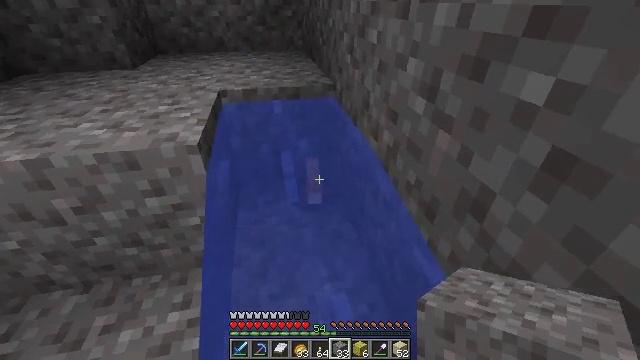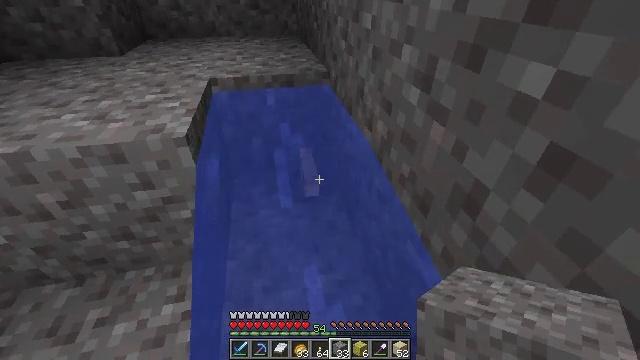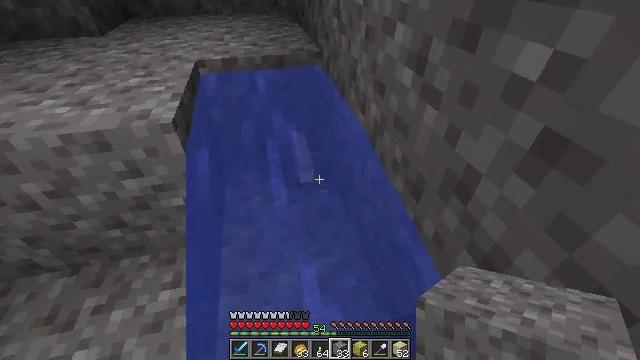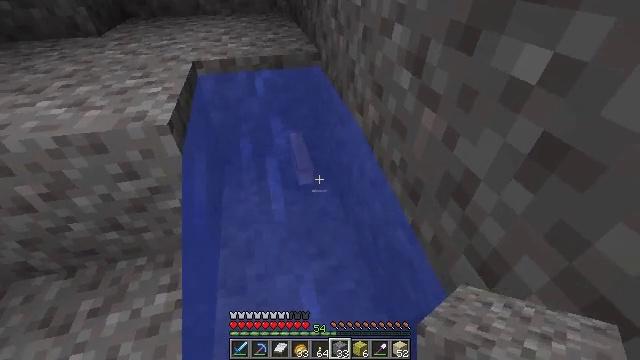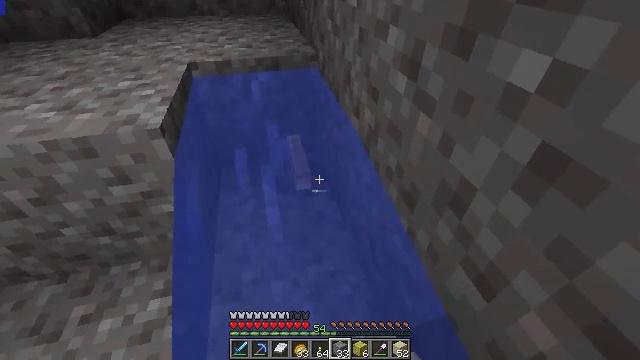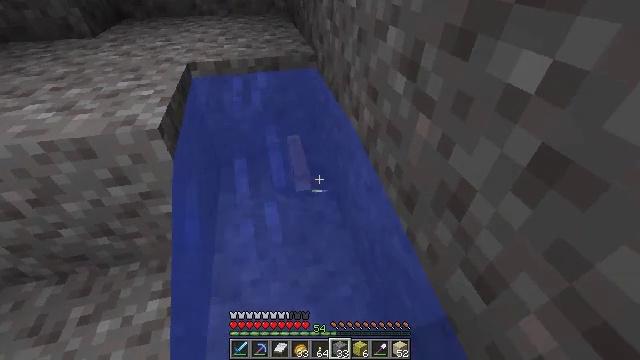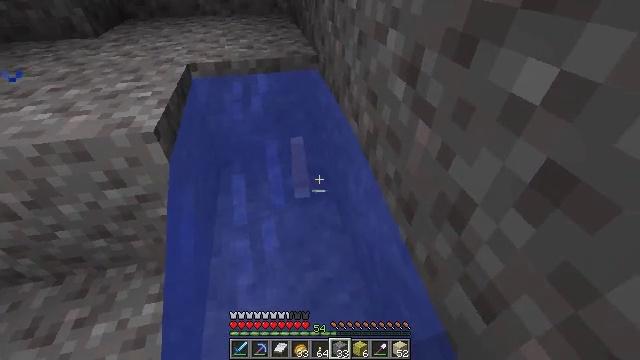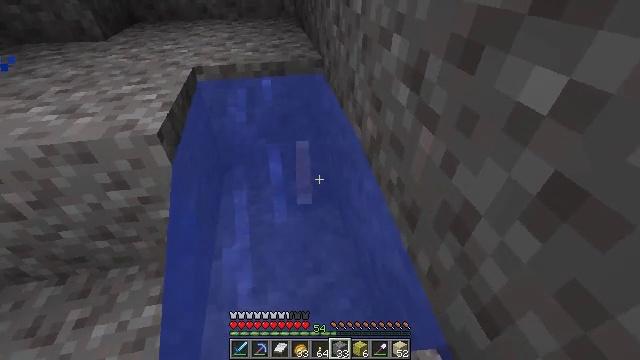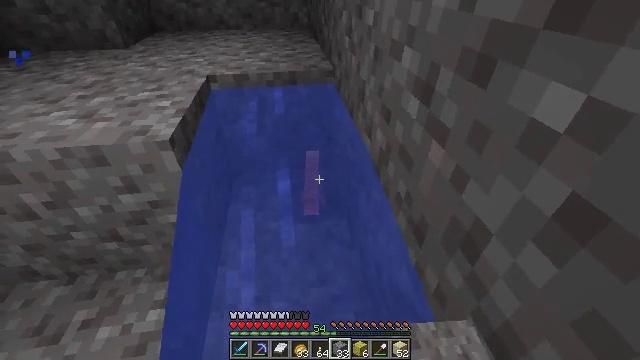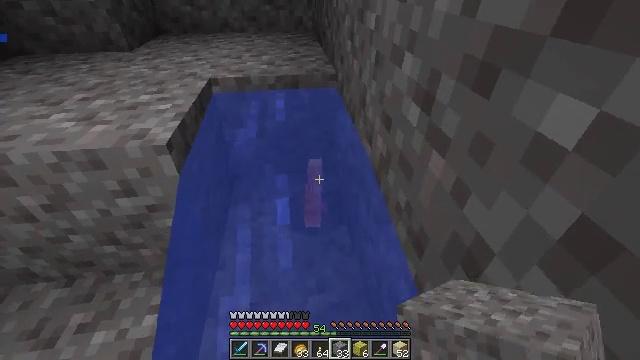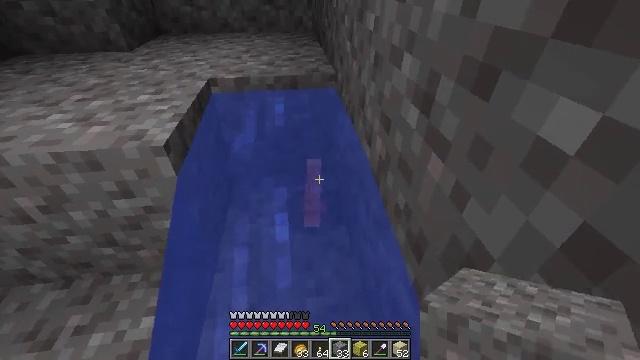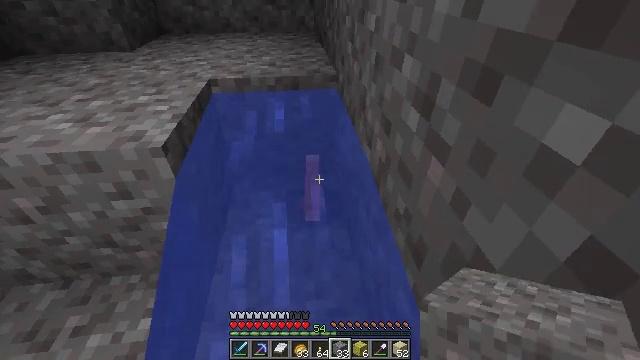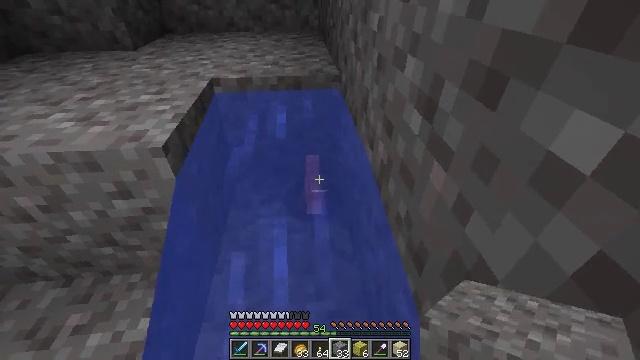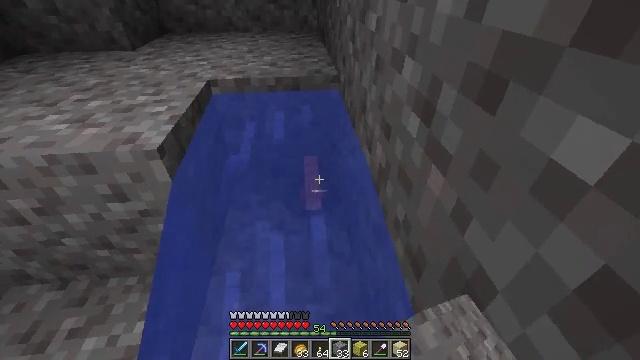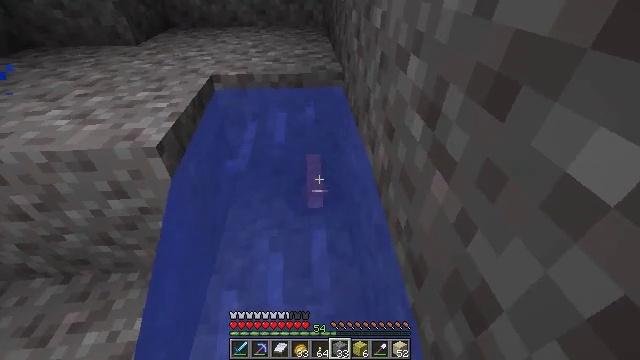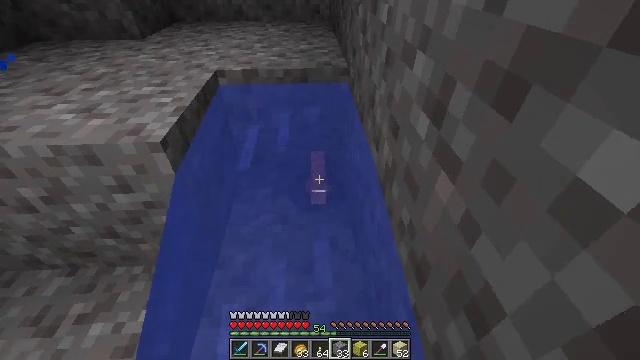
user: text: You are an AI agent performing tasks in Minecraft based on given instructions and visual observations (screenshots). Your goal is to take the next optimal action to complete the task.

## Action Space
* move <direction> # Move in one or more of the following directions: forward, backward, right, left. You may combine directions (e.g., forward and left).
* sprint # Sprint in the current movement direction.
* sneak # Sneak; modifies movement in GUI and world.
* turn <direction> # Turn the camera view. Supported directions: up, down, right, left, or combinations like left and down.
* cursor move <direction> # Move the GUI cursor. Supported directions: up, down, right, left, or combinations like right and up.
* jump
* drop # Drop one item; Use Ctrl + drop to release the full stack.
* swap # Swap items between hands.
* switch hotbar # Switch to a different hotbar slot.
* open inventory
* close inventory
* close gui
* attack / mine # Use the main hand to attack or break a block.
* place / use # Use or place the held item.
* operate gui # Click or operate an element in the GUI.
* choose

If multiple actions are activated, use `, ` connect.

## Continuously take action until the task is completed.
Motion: motion action
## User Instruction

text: Catch and defeat a cod.
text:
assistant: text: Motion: move forward, turn down
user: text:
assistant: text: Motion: move forward, turn right and down
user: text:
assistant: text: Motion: move forward, attack / mine
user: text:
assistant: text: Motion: move forward, attack / mine
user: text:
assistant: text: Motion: move forward, attack / mine
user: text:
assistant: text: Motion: move forward, turn left, attack / mine
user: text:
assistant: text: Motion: move forward, turn left
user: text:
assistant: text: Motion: move forward, turn left and up
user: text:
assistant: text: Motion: move forward, turn left
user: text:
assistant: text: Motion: move forward
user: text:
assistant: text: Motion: move forward
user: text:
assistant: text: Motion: move forward, attack / mine
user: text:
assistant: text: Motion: move forward, attack / mine
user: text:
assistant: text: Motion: move forward, turn left, attack / mine
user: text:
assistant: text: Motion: move forward, turn left
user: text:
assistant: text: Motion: move forward
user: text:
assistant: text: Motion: move forward, turn left and down
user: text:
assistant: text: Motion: move forward, turn left
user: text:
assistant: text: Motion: move forward
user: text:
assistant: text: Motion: move forward, attack / mine
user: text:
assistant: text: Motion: move forward, attack / mine
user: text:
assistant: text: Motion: move forward
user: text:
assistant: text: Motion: move forward, attack / mine
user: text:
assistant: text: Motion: move forward, attack / mine
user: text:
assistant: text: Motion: attack / mine